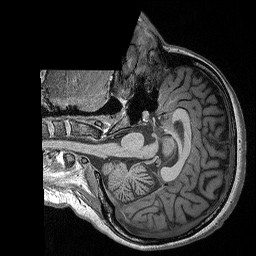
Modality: T1w
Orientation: axial
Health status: ill
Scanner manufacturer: siemens
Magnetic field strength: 3 T
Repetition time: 2.3 s
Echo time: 0.00298 s